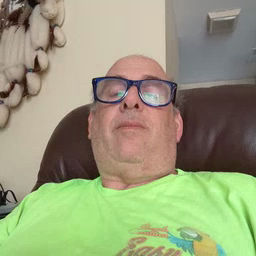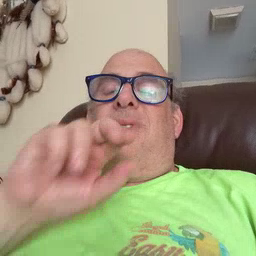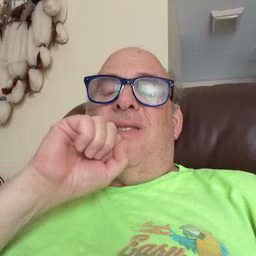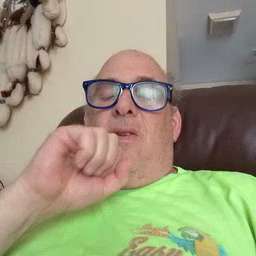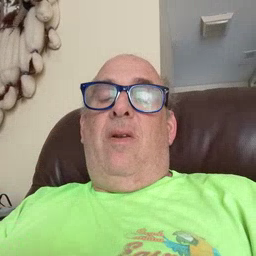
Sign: snack